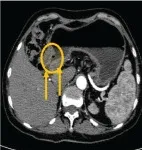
(C) Before therapy, gastroscopy revealed nearly complete stenosis of the pyloric ring cavity, accompanied by obstructive and edematous surrounding tissues.
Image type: radiology (ct)